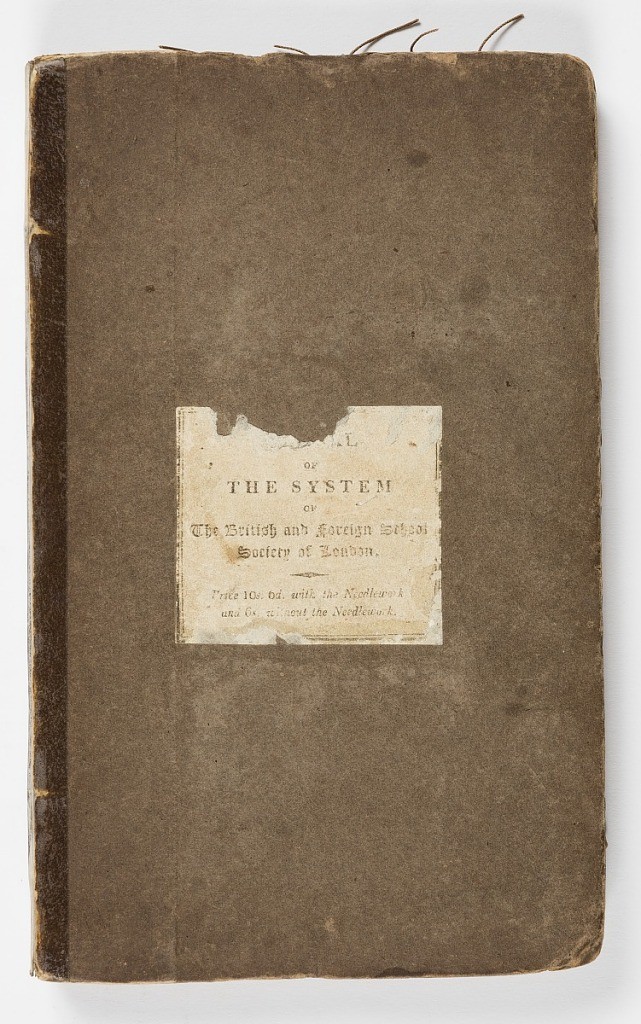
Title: sewing etc. instruction book
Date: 1816
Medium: Black ink on paper
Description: Front cover text:  //obscured word, of the System of the British and Foreign School Society of London